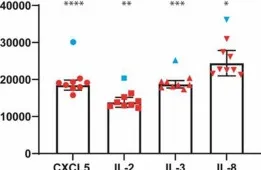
Cerebrospinal fluid (CSF) cytokine profile in the patient and eight healthy age-matched controls from a local biobank. *p <= 0.05; **p <= 0.01; *** p <= 0.001; ****p <= 0.0001.
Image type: pathology (immunostaining)